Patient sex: M
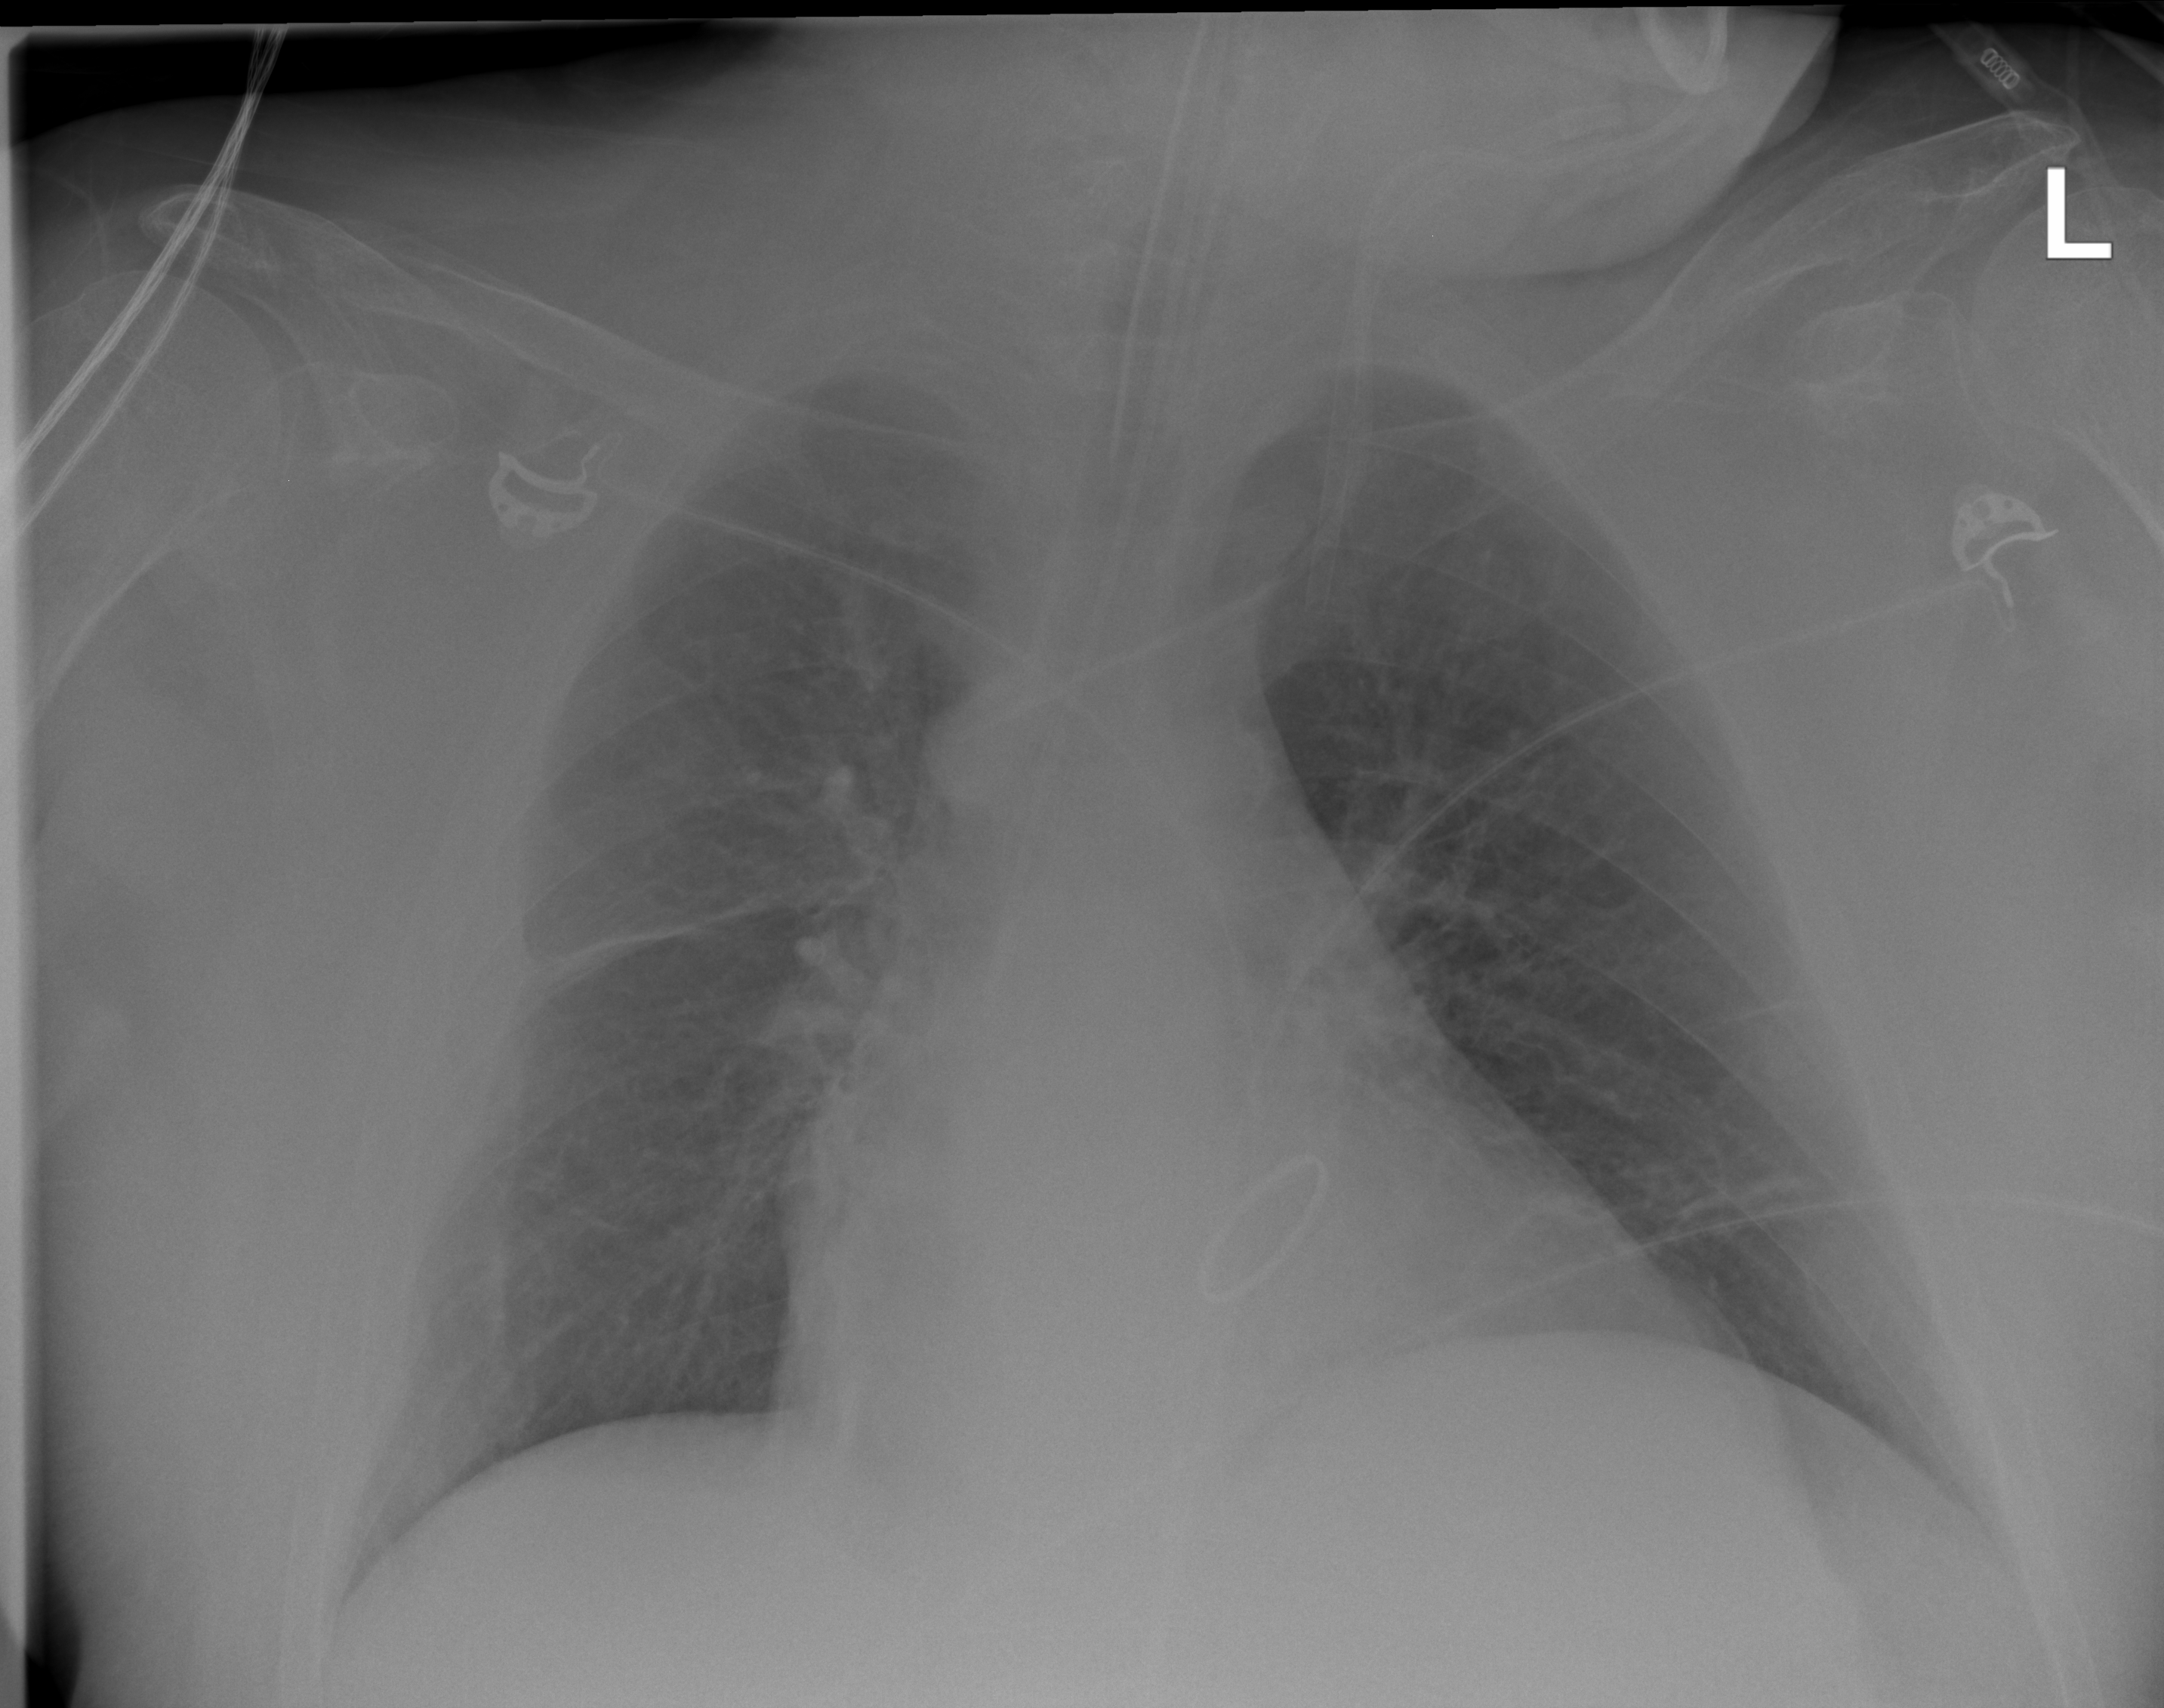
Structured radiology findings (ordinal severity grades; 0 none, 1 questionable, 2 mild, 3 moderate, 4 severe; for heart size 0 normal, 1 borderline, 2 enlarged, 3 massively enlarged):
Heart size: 0
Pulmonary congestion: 3
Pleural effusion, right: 2
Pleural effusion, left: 0
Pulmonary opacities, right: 2
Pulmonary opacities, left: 2
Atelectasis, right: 2
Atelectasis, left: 2